Question: I wrote some code to drag and resize any textbox on the form while in 'dragmode' Here's a gif of what's happening instead of the textbox dragging properly,

Code:
'''
#Region "Texbox Dragging"
Private txt As TextBox
Private txtptX, txtptY As Integer
Private txtdrag As Boolean
Private txtresize As Boolean
Private Sub txt_MouseLeave(sender As Object, e As EventArgs)
Me.Cursor = Cursors.Arrow
End Sub
Private Sub txt_MouseDown(ByVal sender As Object, ByVal e As System.Windows.Forms.MouseEventArgs)
If DragMode = True Then
If e.Button = MouseButtons.Left Then
txtdrag = True
txtresize = True
txt = CType(sender, TextBox)
txtptX = e.X : txtptY = e.Y
End If
End If
End Sub
Private Sub txt_MouseMove(ByVal sender As Object, ByVal e As System.Windows.Forms.MouseEventArgs)
If txtdrag = True Then
txt.Location = New Point(txt.Location.X + e.X - txtptX, txt.Location.Y + e.Y - txtptY)
Me.Refresh()
txtdrag = True
End If
If txtresize = True Then
txtdrag = False
If txt.Cursor = Cursors.Cross Then
txt.Width = e.X
txt.Height = e.Y
Else
If e.X >= txt.Width - 10 Then
txt.Cursor = Cursors.Cross
Else
txt.Cursor = Cursors.IBeam
End If
If e.Y >= txt.Height - 10 Then
txt.Cursor = Cursors.Cross
Else
txt.Cursor = Cursors.IBeam
End If
End If
End If
End Sub
Private Sub txt_MouseUp(ByVal sender As Object, ByVal e As System.Windows.Forms.MouseEventArgs)
txt = CType(sender, TextBox)
If txt.Cursor = Cursors.Cross Then
txt.Cursor = Cursors.IBeam
End If
txtdrag = False
txtresize = False
End Sub
#End Region
'''
I apologize for being a messy coder, but this is about attempt 12 and I am trying everything to make it work...
-
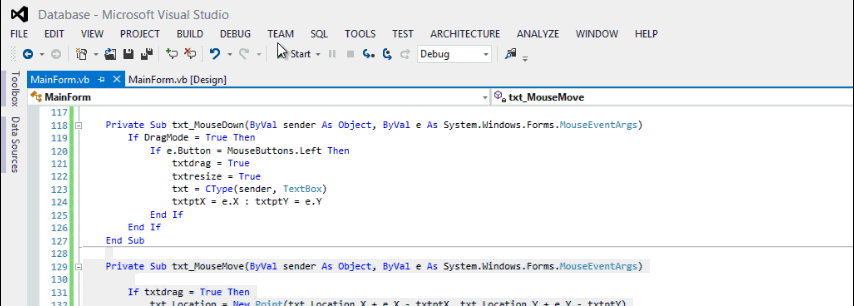
Answer: Both actions (resizing and moving) cannot be performed at the same time (in the 'MouseMove' method): the dragging part (the one on top) is overlapped by the resizing one. On the other hand, you don't want both actions to happen at the same time (how would the user be able to deal with resizing and relocation with just click and move?). You have to set a further condition to allow both functionalities to work in parallel; for example: double click on 'txt'.
Global flag:
'''
Dim nowDragging As Boolean = True
'''
Double-click event assigning the right values to those:
'''
Private Sub txt_MouseDoubleClick(sender As Object, e As MouseEventArgs) Handles txt.MouseDoubleClick
nowDragging = Not nowDragging
End Sub
'''
Update 'MouseMove' to account for them:
'''
If txtdrag = True And nowDragging Then
'...
If txtresize = True And Not nowDragging Then
'..
'''
This code performs the dragging by default; if the user double-clicks on 'txt', this functionality would be converted into resizing (and so on). This is a simple approach, just get the basic idea: enable a way to move from one functionality to the other one.
PS: nice way to show your exact problem.